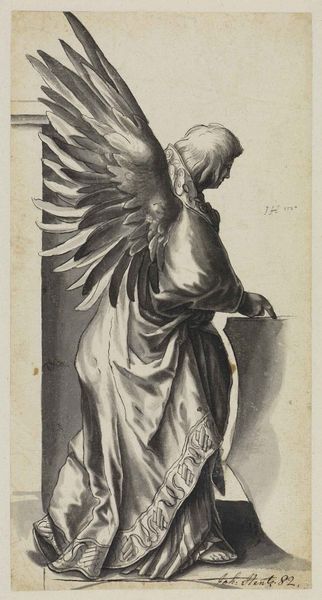
Titel: Wappenhaltender Engel
Künstler: Josef Heintz
Standort: Karlsruhe
Institution: Staatliche Kunsthalle Karlsruhe
Schlagwörter: dunkel, feder, flügel, fuß, hand, himmel, kopf, mann, schatten, umhang, weiß, aquarell, gelb, finger, frau, frisur, geste, grau, haar, hell, kleid, licht, pfeiler, profil, rücken, schwarz, skizze, säule, tisch, zeichnung, blick, schal, tuch, beige, muster, ornament, rock, alt, blond, wand, architektur, arm, falten, federn, gesicht, kragen, silber, sockel, stehen, weit, ärmel, signatur, gehen, kirche, boden, figur, geistlicher, gewand, haare, kutte, mantel, stehend, saum, borte, locken, rechts, renaissance, seide, kamin, engel, rückenansicht, schrift, seitlich, papier, ecke, schuhe, studie, mauer, grafik, graphik, vergilbt, füsse, grisaille, bordüre, zeigefinger, lesen, seitenansicht, verzierung, robe, sandalen, faltenwurf, plastik, zehen, zeigen, satin, abgewandt, barfuss, schild, tusche, unterschrift, buch, glaube, hinten, druck, schwarz-weiß, radierung, stich, seite, angel, bleistift, schritt, gespreizt, entwurf, brokat, tinte, pult, wappen, rückansicht, sandale, gesims, abstützen, schwingen, fingerzeig, lesend, zierde, deuten, borde, erzengel, ornat, verkündigung, michael, geist, umhand, coloriert, harre, bodüre, gabriel, geand, fraz, wappenschild, himmelswesen, engelsflügel, verweis, kontrastreich, fügel, lasuren, burgkmair, t, 19. jahrhundert, zeigegeste, sw, hnad, sandal, 1882, 82, 1982, schildhalter, federflügel, schwar/weiß, flügel erzengel, seige, sigierung, umhanng